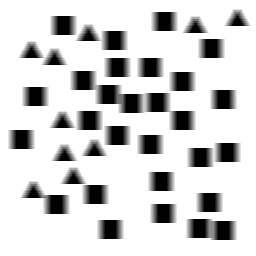
Squares: 28
Triangles: 10
Stars: 0
Total shapes: 38